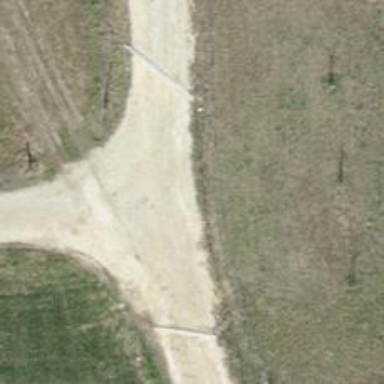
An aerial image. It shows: Gravel track with grade 2 tracktype.